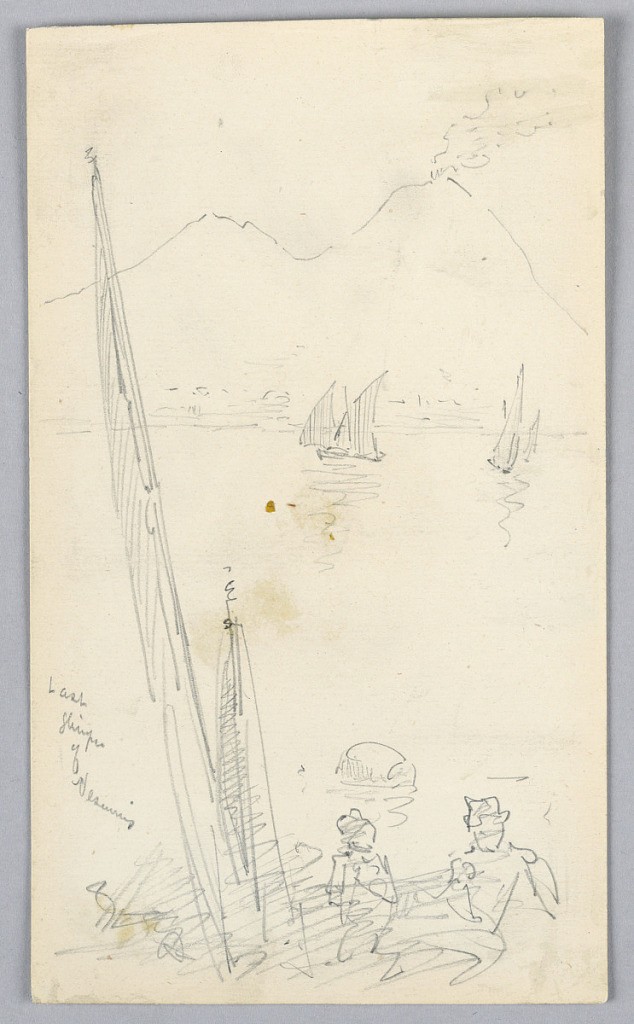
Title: Last Glimpse of Vesuvius
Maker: Arnold William Brunner, American, 1857–1925
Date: ca. 1881
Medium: Graphite on paper
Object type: Drawing
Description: Background, mountains, Vesuvius smoking, sailboats. Foreground two figures sitting.